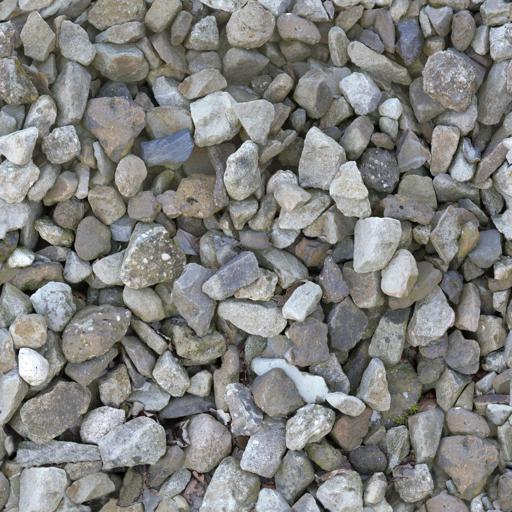
Tags: boulder cliff rock rocks stones